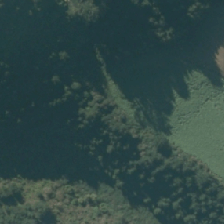
Land cover: manuka_kanuka